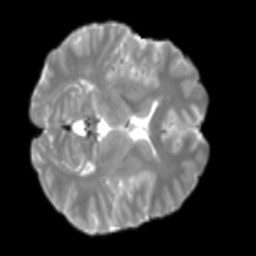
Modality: T2w
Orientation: axial
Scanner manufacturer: siemens
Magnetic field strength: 3 T
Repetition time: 4 s
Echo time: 0.0594 s